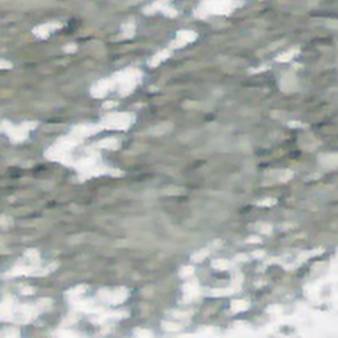
Label: other